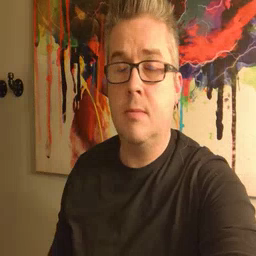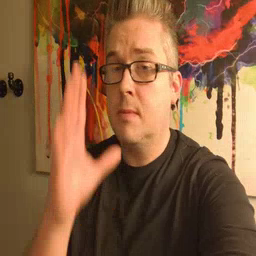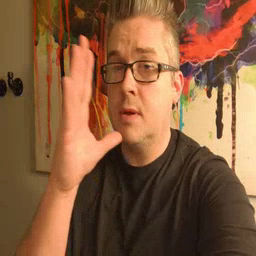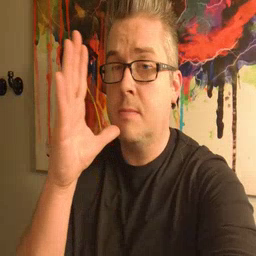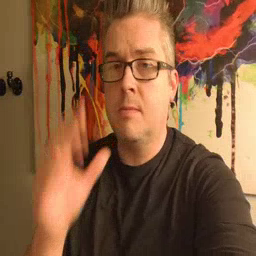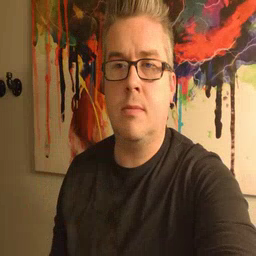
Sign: mom